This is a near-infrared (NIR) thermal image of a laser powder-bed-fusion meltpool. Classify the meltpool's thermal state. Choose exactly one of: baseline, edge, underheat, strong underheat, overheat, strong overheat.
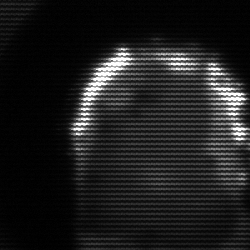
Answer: baseline